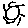
Label: sun